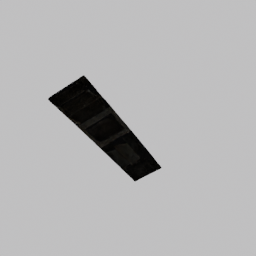
Label: architecture